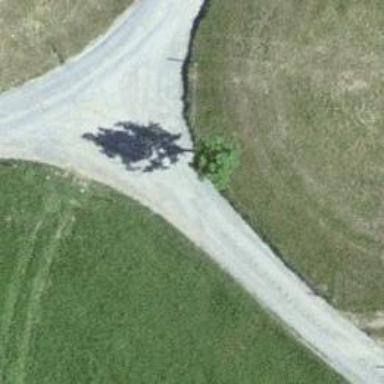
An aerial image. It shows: Gravel driveway for service vehicles.